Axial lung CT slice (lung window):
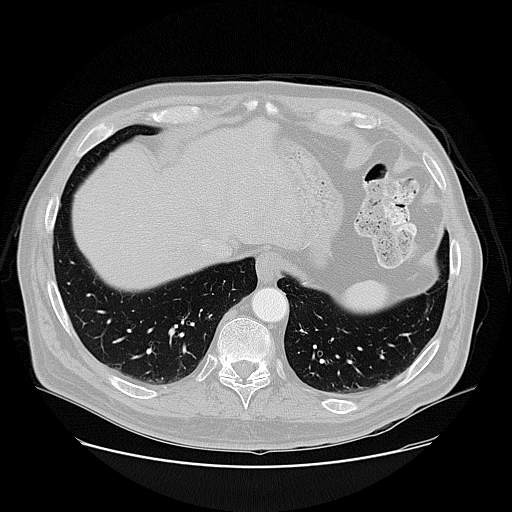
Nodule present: no